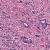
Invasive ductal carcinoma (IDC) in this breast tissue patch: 1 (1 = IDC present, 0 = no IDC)